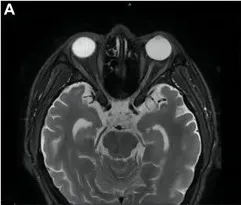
MRI images of the orbit, cervical spine, and brain. Orbital MRI.
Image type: radiology (mri)